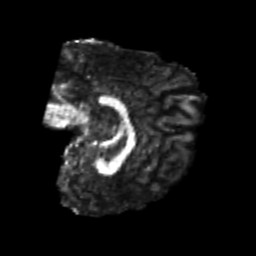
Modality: FA
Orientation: sagittal
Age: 22
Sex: female
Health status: healthy
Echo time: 0.074 s